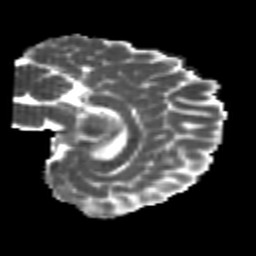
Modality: MD
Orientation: sagittal
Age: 22
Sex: female
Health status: healthy
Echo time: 0.074 s